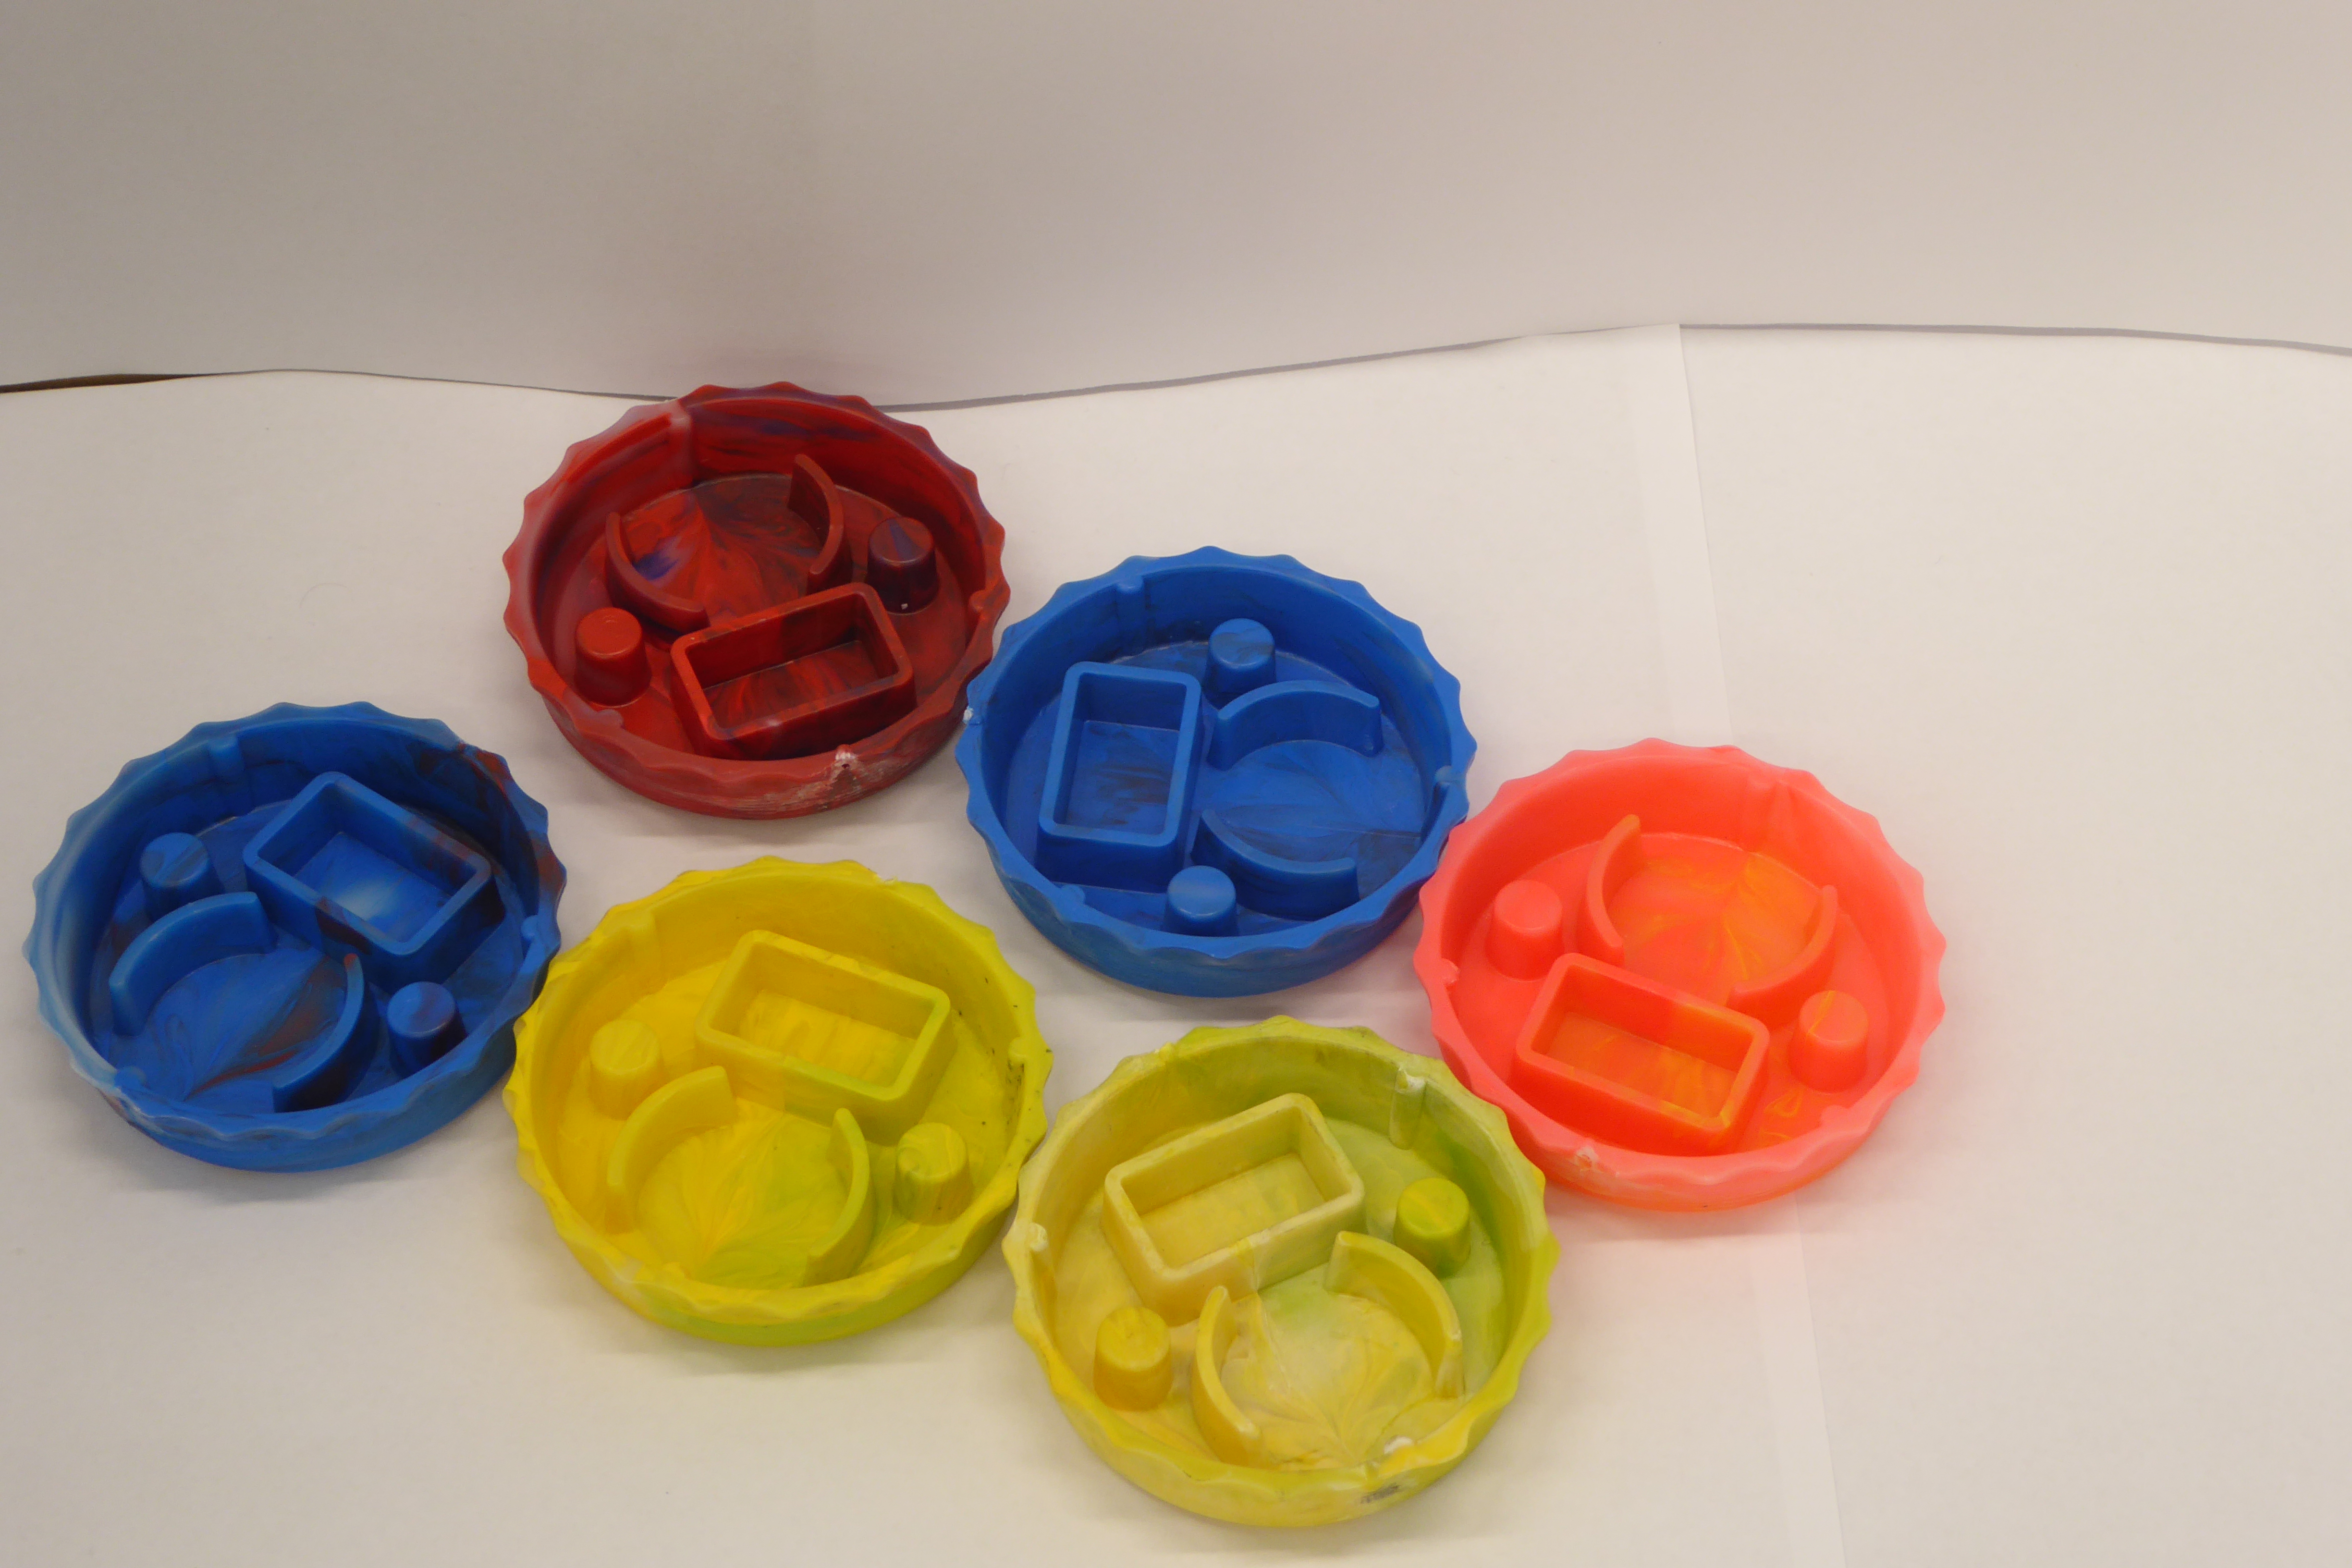
Label: Bottle Opener - Cover